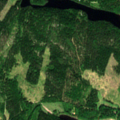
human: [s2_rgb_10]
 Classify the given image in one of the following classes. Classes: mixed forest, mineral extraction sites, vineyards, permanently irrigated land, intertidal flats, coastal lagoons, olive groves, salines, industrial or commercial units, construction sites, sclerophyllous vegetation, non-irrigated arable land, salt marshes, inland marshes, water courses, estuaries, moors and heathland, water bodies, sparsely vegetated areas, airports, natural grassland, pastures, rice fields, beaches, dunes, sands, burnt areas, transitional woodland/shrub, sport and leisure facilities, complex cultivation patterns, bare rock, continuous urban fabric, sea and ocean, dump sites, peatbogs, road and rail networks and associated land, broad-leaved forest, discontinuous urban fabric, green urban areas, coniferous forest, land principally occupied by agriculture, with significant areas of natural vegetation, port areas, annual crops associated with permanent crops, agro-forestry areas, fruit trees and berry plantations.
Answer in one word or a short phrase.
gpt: coniferous forest, mixed forest, transitional woodland/shrub, water bodies